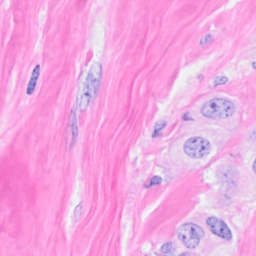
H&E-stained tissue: Breast